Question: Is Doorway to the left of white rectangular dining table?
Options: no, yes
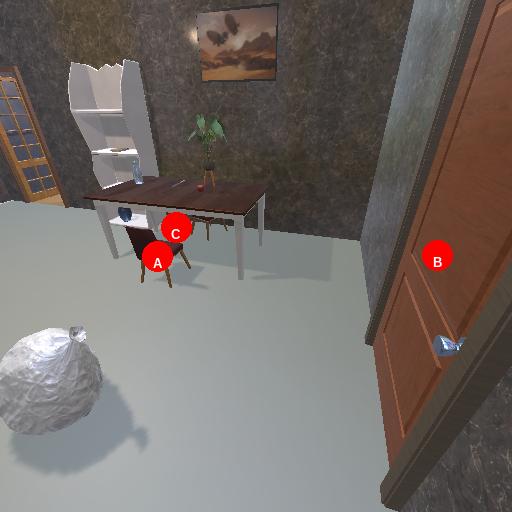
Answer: no